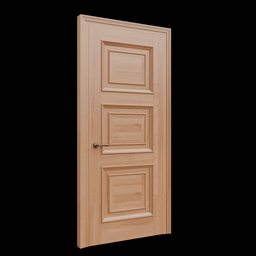
Label: architecture